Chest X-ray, PA view. Patient: 34 years old, sex M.
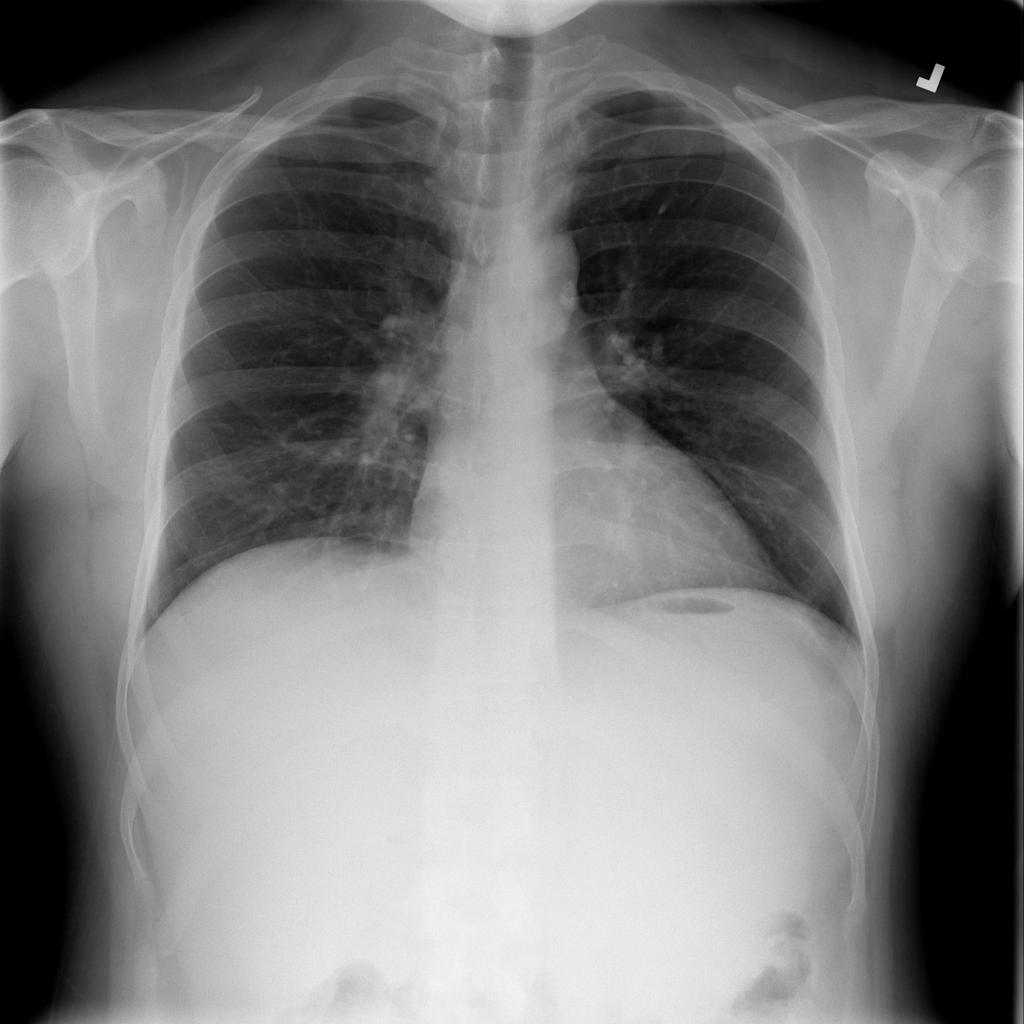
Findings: No Finding